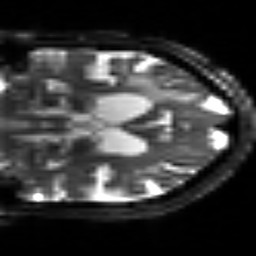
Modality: sbref
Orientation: coronal
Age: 69
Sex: male
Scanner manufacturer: siemens
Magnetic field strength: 3 T
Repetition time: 3.2 s
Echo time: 0.081 s